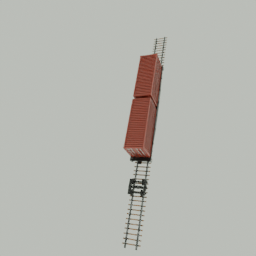
Label: mechanical